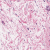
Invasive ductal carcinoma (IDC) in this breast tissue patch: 0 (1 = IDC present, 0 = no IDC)